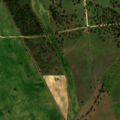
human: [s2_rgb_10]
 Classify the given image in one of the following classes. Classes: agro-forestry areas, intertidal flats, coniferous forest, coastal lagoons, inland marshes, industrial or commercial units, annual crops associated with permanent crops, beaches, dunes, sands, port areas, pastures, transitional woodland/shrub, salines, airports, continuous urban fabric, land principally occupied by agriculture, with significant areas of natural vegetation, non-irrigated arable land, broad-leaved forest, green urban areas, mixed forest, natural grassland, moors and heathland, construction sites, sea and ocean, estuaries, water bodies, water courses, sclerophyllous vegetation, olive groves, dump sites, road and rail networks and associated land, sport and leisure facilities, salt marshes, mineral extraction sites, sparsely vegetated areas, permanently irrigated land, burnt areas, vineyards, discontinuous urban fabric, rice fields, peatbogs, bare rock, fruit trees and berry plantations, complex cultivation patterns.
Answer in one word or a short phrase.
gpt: non-irrigated arable land, pastures, agro-forestry areas, transitional woodland/shrub